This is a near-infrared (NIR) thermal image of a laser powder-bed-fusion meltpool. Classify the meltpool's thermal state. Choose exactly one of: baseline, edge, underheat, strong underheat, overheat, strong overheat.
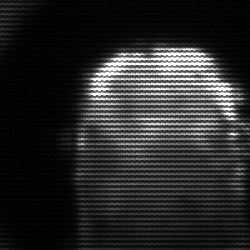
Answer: baseline